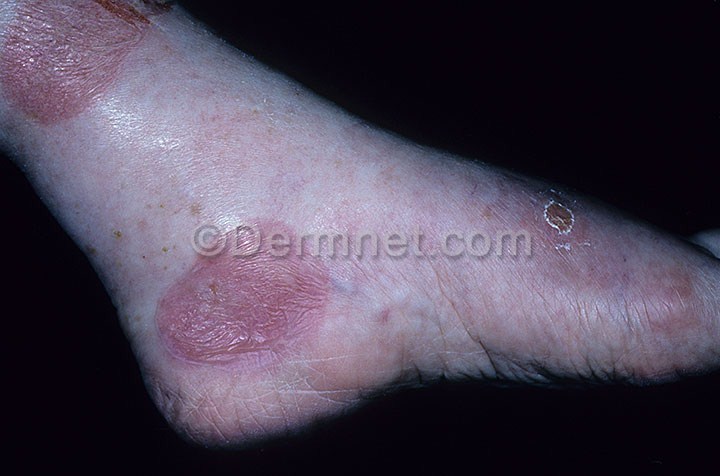
Disease: Bullous Disease Photos